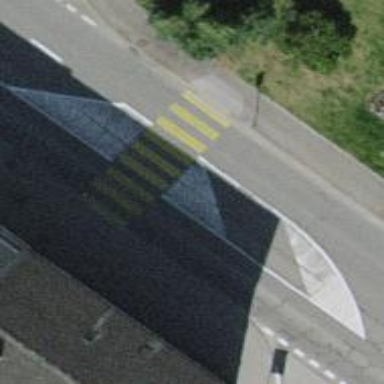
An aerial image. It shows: Asphalt road with sidewalks on both sides. The road is classified as primary highway.